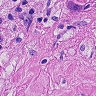
Metastatic tissue present: yes